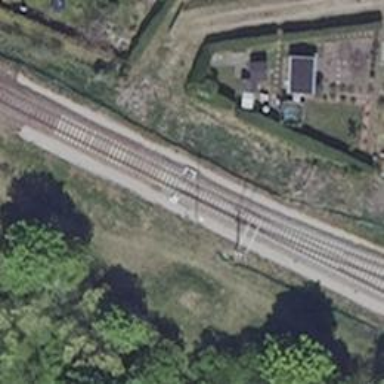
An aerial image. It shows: Railway switch with the turnout on the left side.